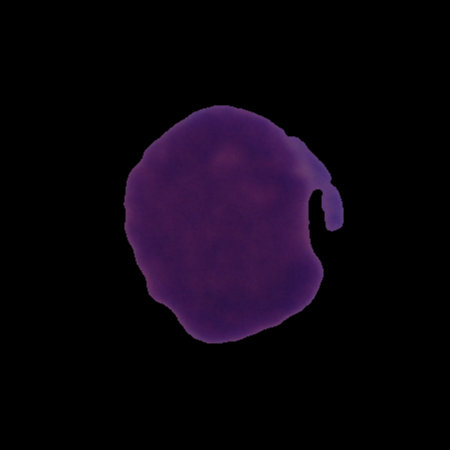
Label: cancer